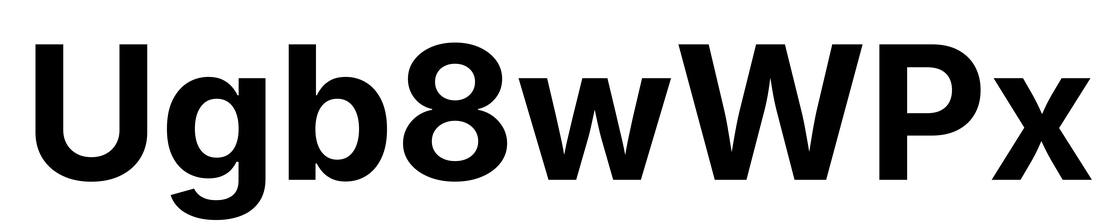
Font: Inter_Bold